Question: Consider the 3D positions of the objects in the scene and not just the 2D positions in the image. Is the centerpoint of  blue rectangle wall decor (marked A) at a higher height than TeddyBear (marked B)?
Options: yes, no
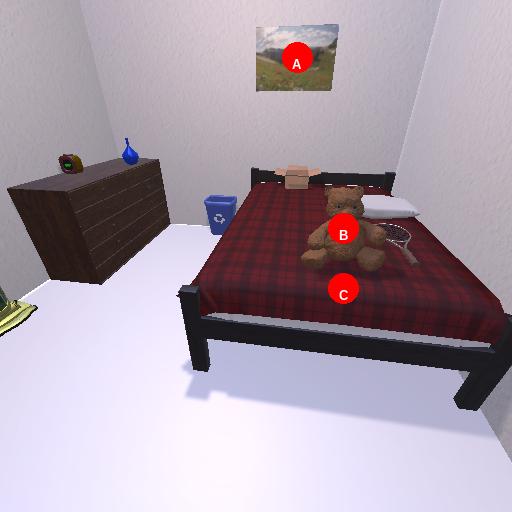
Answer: yes